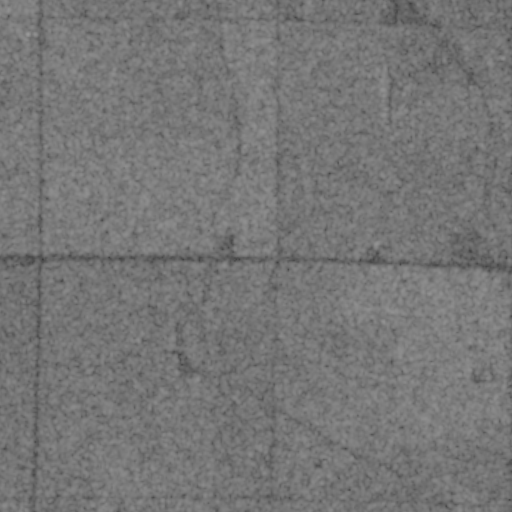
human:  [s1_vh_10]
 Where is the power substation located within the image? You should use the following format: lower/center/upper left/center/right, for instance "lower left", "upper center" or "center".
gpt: The power substation is located in the center right of the image.
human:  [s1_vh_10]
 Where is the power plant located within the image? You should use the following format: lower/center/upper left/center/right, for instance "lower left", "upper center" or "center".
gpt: There is no power plant in the image.

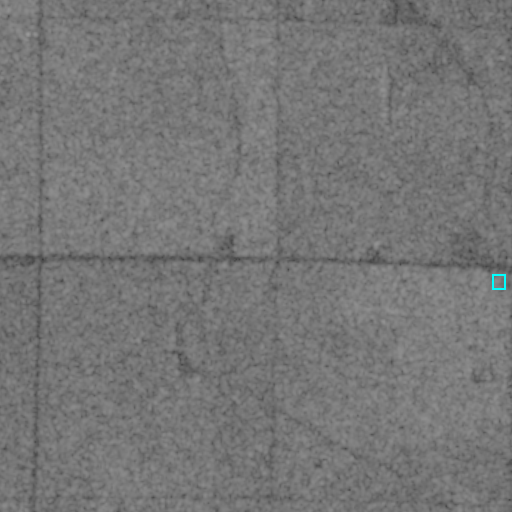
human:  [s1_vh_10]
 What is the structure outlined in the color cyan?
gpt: The structure outlined in cyan is a power substation.
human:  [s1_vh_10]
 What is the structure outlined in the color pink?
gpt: There is no pink outline.